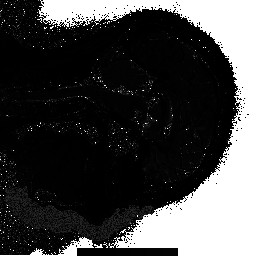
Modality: T2starmap
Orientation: sagittal
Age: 24
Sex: female
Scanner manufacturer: siemens
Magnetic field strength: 3 T
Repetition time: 0.043 s
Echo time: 0.00184 s